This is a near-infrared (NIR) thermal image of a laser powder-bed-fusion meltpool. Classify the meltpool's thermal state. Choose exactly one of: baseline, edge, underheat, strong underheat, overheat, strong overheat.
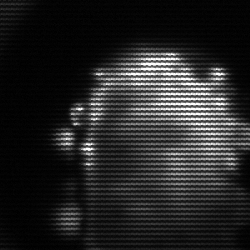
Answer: baseline